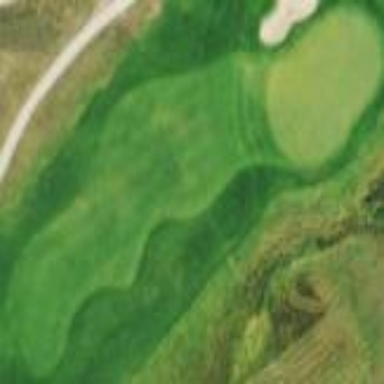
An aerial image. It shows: Grassy fairway on golf course.